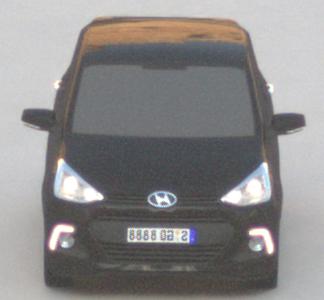
Make: Hyundai
Model: i10
Detailed model: Gen. 2
Model produced from: 2013
Model produced until: 2019
Doors: 5
Color: black
Road condition: dry road
Daytime: sunrise or sunset
Contrast: low contrast